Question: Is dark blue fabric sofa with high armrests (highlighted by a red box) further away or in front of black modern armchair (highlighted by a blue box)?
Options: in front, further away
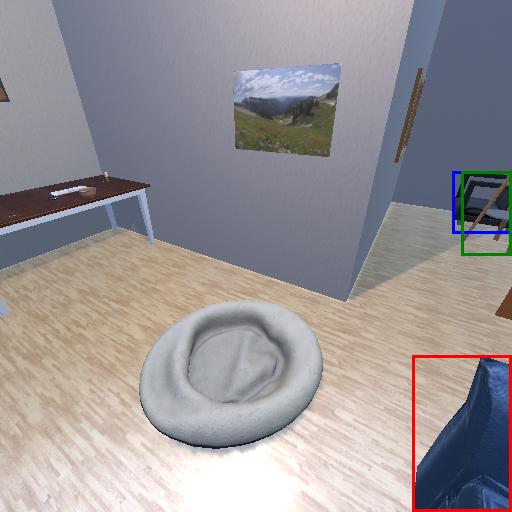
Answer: in front